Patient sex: M
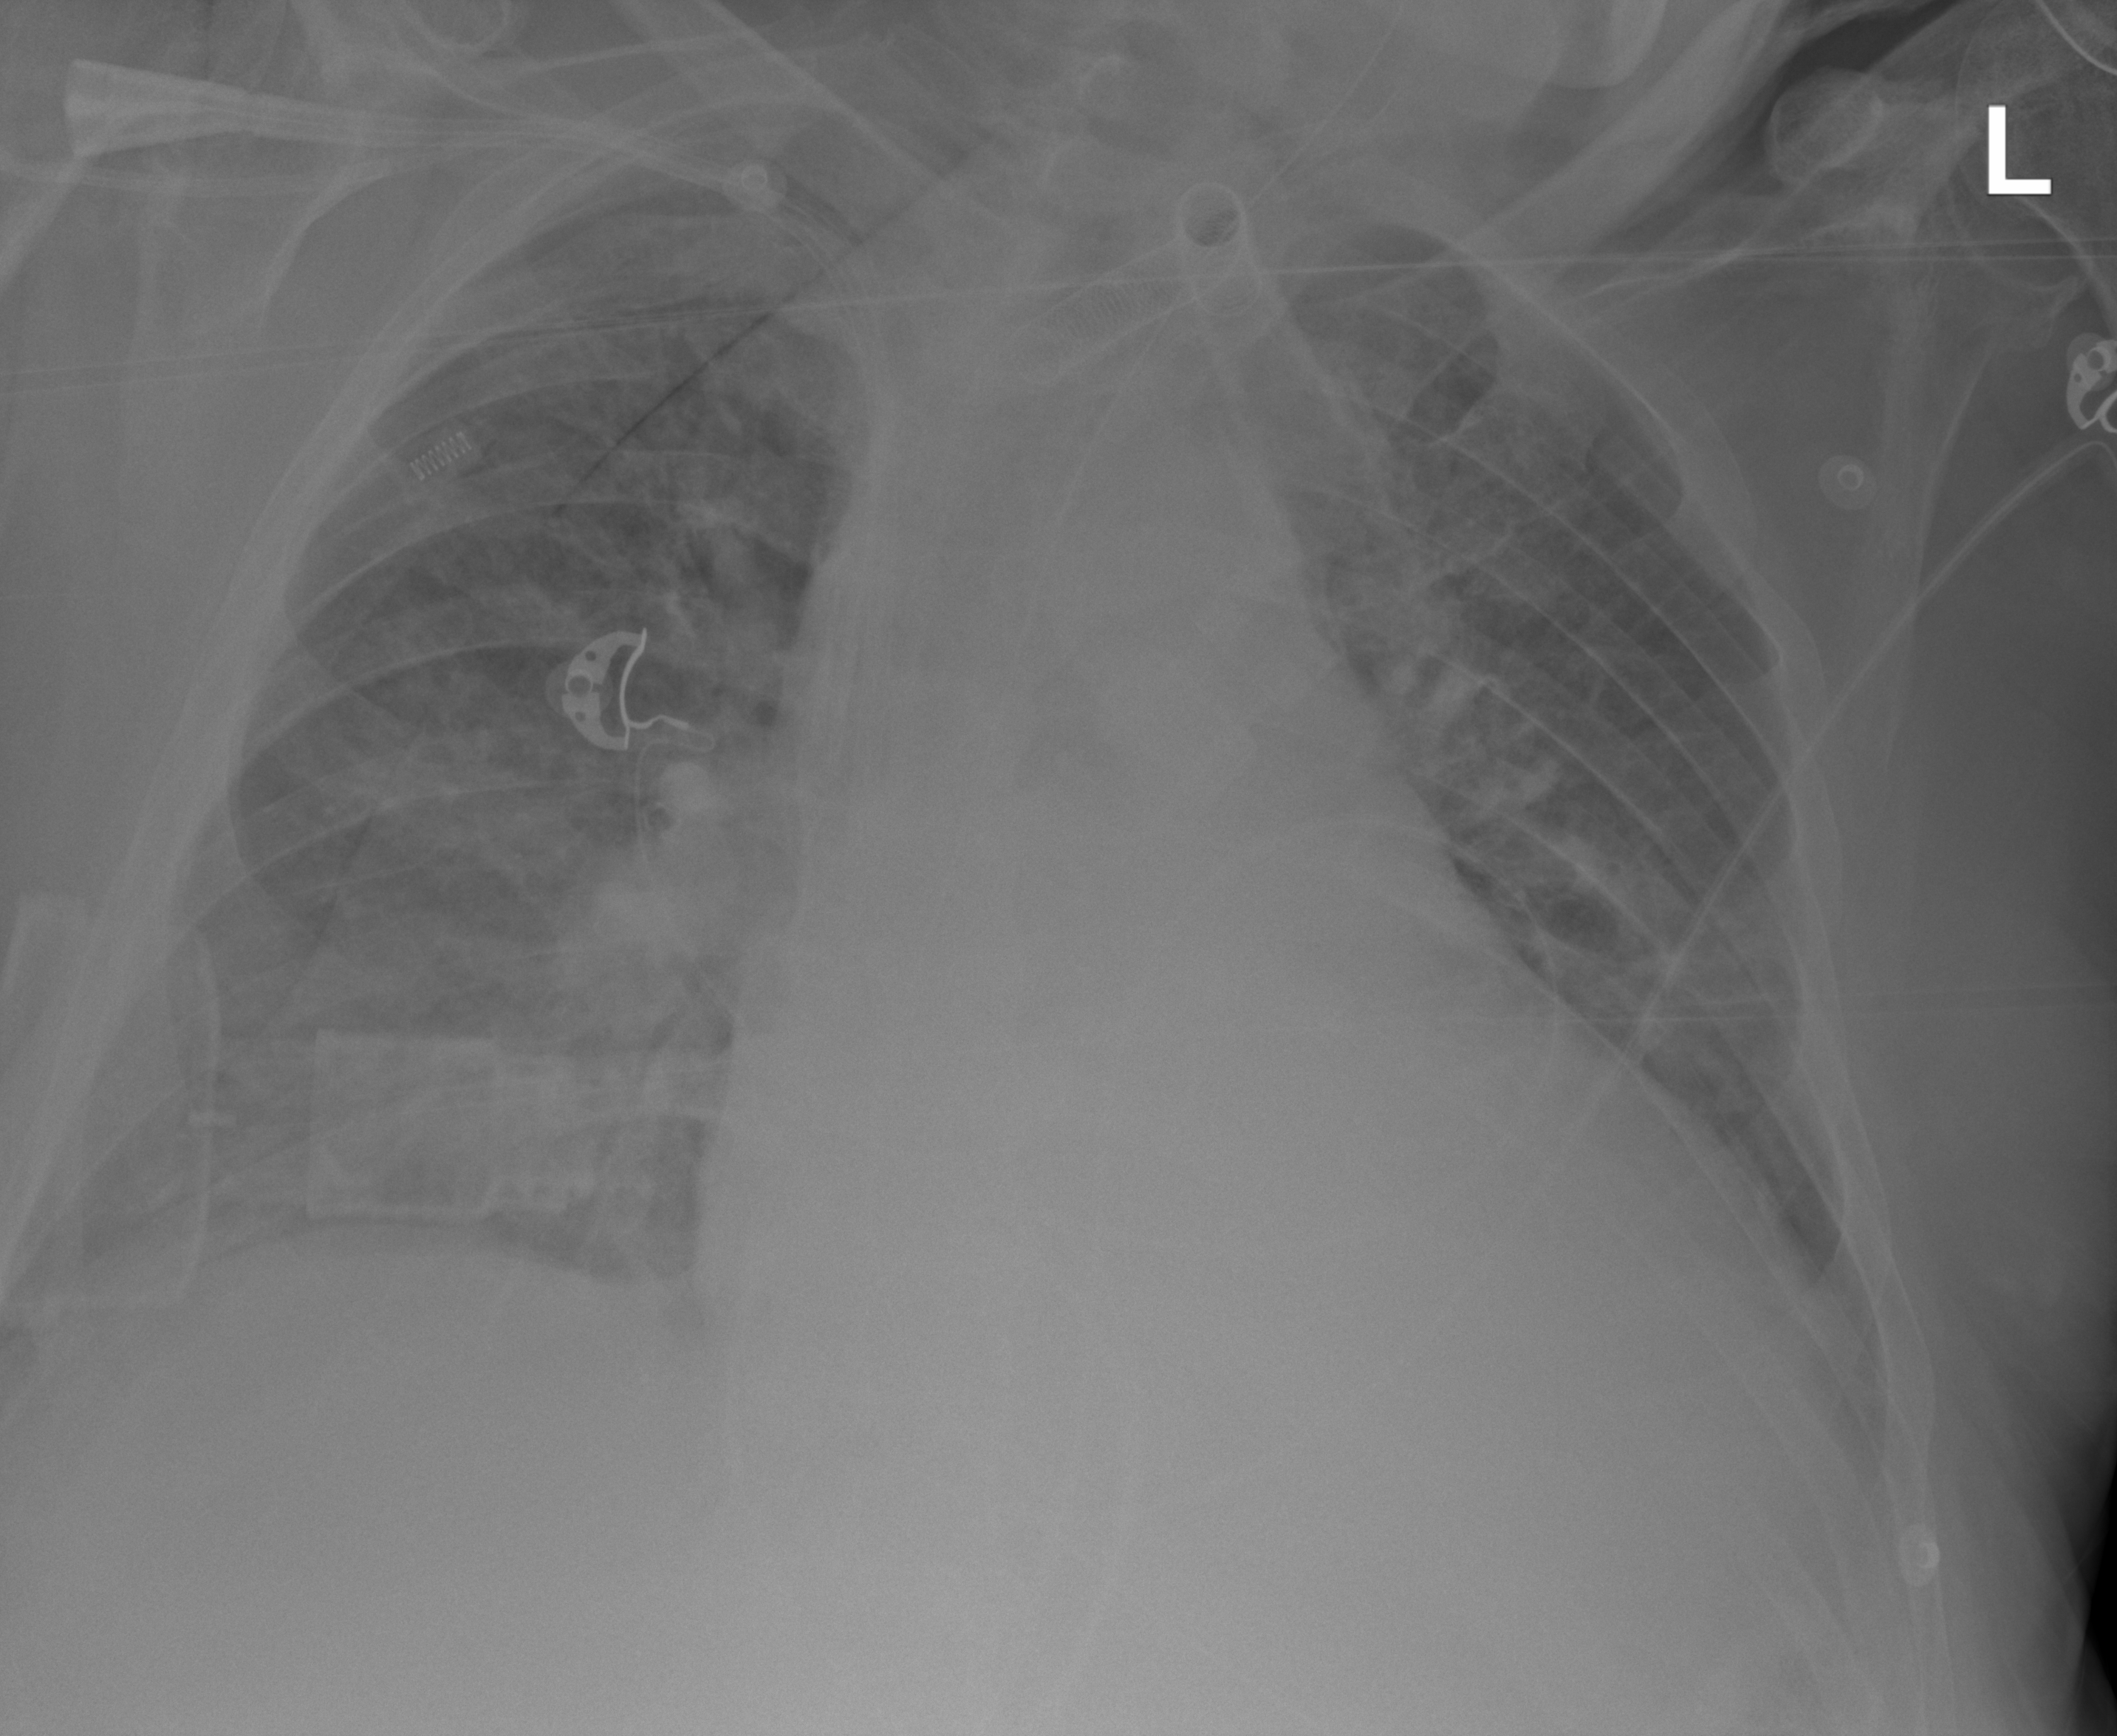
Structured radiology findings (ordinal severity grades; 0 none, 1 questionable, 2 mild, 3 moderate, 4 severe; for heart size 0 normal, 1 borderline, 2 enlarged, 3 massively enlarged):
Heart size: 3
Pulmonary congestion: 3
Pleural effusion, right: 2
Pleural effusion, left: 2
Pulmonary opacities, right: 3
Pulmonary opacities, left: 3
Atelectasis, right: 3
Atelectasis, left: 2